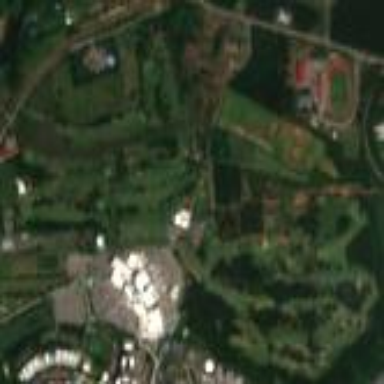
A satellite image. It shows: Golf course surrounded by greenery.